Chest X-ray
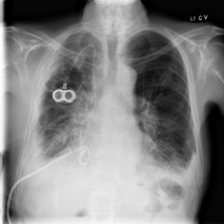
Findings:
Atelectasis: negative
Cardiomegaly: negative
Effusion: positive
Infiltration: negative
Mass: negative
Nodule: negative
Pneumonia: negative
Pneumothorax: positive
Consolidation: negative
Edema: negative
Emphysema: negative
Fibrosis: negative
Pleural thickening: positive
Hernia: negative